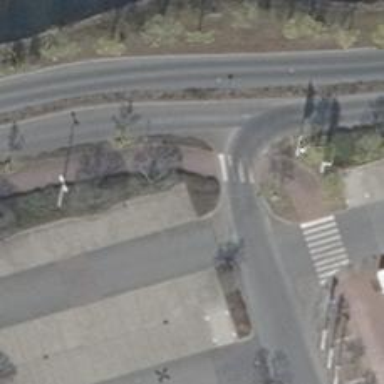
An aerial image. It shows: Uncontrolled zebra crossing on the road.